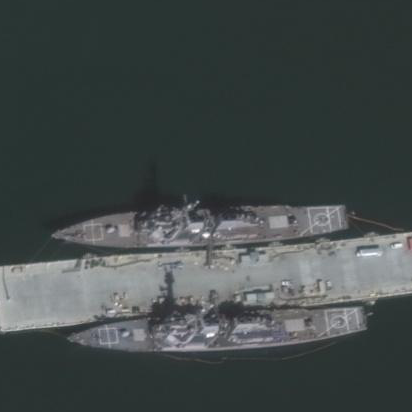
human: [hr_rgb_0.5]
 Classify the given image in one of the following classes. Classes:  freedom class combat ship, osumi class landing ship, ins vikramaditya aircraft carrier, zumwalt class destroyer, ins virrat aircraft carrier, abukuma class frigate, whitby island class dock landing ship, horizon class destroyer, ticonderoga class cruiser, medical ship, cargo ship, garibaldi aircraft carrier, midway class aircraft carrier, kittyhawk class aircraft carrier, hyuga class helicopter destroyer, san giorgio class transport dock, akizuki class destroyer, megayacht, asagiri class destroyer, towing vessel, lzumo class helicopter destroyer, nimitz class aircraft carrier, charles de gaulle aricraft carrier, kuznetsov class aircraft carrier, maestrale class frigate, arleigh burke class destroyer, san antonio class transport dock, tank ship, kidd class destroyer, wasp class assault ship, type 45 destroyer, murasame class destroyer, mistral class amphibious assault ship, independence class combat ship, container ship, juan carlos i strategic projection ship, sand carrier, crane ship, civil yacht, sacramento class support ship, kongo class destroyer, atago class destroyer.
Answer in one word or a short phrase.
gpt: Arleigh Burke class destroyer